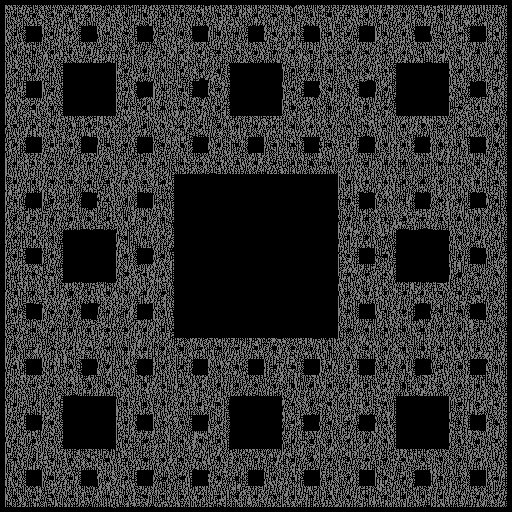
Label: sierpinski_carpet